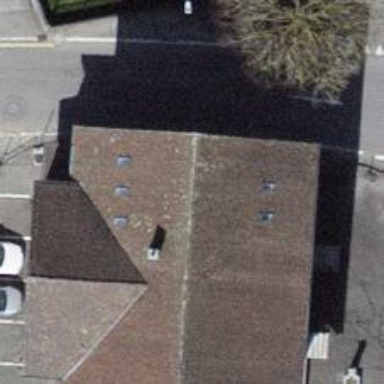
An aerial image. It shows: Library.